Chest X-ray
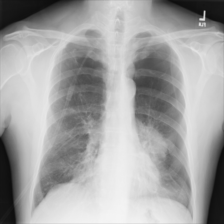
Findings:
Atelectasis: negative
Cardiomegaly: negative
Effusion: negative
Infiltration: negative
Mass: positive
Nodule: negative
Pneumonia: negative
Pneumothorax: positive
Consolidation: negative
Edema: negative
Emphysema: negative
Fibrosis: negative
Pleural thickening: negative
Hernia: negative